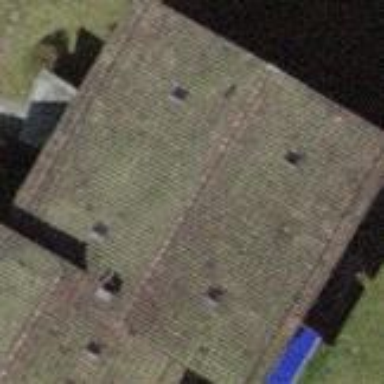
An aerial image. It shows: Building with pitched roof.